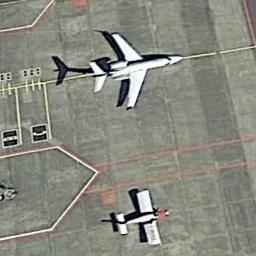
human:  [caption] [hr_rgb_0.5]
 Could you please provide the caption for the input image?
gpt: One white plane was parked in the middle of a yellow indicator line, And the other smaller plane was parked on one side of the two red indicator lines .

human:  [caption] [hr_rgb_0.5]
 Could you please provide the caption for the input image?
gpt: Two airplanes were parked on the airport and there are yellow and red dashes on the ground .

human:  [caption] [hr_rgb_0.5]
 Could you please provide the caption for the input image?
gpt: There are a big plane and a small plane on the runway .

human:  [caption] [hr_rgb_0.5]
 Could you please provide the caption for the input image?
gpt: Two adjacent planes parked on the airport and a yellow line under the larger one, Two russet lines next to the smaller one .

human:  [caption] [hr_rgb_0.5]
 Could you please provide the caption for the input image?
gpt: One big plane is above and one relatively small plane is below .